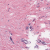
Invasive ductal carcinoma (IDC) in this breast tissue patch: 1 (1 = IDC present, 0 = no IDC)